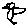
Label: bird